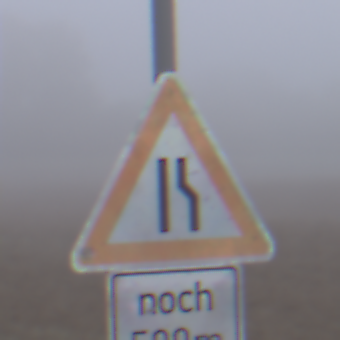
Verkehrszeichen: EinseitigVerengteFahrbahnRechts
Zusatzzeichen unten: LaengeEinerStrecke3
Umgebung: Outdoor, RoadRail
Tageszeit: MorningAfternoon
Wetter: Overcast
Licht: Natural
Jahreszeit: NotSpecified
Kontrast: LowContrast